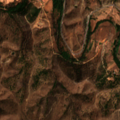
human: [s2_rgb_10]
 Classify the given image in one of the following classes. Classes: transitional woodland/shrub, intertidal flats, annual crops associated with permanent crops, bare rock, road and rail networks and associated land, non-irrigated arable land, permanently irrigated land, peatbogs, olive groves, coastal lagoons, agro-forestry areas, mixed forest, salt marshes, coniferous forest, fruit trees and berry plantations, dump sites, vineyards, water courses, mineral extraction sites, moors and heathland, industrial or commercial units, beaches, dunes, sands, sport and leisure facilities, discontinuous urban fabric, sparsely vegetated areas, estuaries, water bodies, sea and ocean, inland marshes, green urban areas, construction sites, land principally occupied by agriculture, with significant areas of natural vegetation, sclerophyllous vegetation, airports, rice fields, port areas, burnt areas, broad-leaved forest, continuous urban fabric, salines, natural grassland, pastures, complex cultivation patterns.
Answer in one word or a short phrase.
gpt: complex cultivation patterns, broad-leaved forest, sclerophyllous vegetation, transitional woodland/shrub